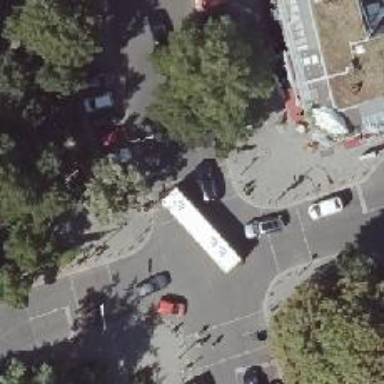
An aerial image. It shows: Road crossing with traffic signals.